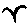
Label: bird